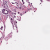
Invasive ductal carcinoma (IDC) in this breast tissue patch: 0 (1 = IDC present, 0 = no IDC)